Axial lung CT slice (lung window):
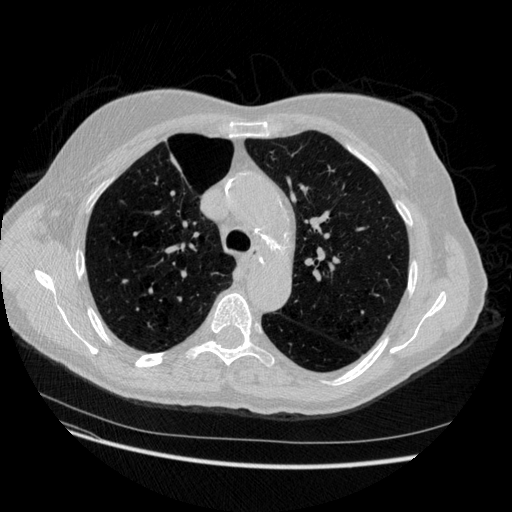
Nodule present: no